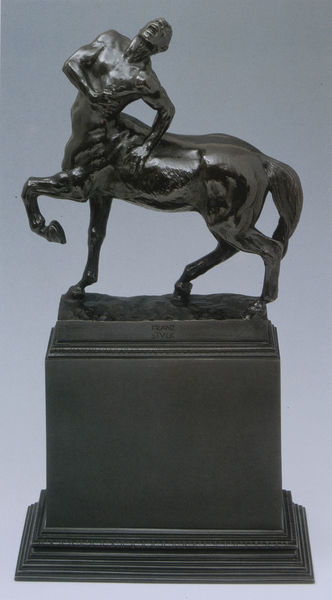
Titel: Der verwundete Kentaur
Künstler: Franz von Stuck
Standort: München
Institution: Privatbesitz
Schlagwörter: akt, gott, hand, kopf, körper, mann, schatten, weiß, wunde, bewegung, braun, brust, grau, licht, marmor, mund, ohr, rücken, schwarz, symbol, tier, symbolismus, anatomie, arm, arme, gesicht, mensch, silber, sockel, tod, tot, hände, signatur, erde, boden, figur, schultern, pferd, reiter, skulptur, statue, beine, huf, hufe, schwanz, schweif, schrift, biegung, bogen, haltung, jugendstil, muskeln, büste, glanz, glänzen, glänzend, metall, stuck, stufen, bronze, plastik, plinthe, podest, poliert, rodin, oberkörper, foto, fotografie, photographie, schimmer, eisen, antike, schwarzweiß, beschriftung, mythologie, statuette, hufen, franz, gravur, photo, gesims, männlich, silbern, sterben, muskel, schmerz, faun, griechisch, halb, kentaur, mythos, pferdekörper, sage, zentaur, fabelwesen, zentaurus, rechteckig, zugewandt, basis, geöffnet, postament, winden, block, drehung, guss, kleinplastik, kräftig, schrei, centaur, hochglanz, franz von stuck, rundung, erz, anmutig, standbild, abgestuft, bronzeguss, bronzelastik, bronzeplastik, franz stuck, göanz, kentaure, muskulatur, nessos, relieff, staandbild, vorderbein, centaurus, aufbäumen, wendung, patina, aufgerissen, unterkörper, sastuck, centaurer